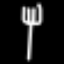
Label: fork